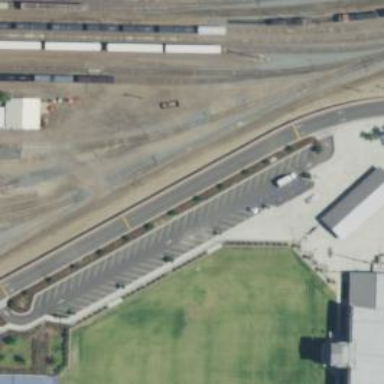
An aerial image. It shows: Railway yard used for servicing trains.